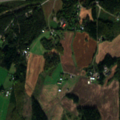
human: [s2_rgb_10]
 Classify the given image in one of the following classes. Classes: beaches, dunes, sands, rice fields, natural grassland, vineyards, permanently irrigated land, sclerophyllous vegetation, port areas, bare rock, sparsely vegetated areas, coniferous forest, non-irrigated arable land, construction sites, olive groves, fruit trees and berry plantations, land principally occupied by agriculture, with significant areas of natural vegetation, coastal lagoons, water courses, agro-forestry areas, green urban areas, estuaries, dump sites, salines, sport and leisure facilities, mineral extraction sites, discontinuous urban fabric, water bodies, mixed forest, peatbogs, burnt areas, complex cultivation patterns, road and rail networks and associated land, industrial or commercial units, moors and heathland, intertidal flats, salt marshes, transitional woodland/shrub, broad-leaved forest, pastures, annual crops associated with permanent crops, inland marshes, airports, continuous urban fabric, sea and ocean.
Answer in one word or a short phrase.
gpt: non-irrigated arable land, land principally occupied by agriculture, with significant areas of natural vegetation, mixed forest, transitional woodland/shrub